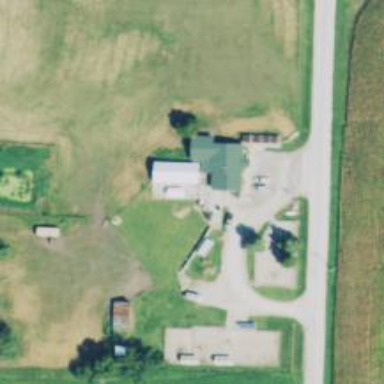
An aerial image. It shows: Animal shelter.